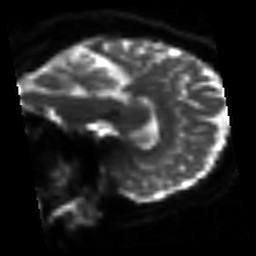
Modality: sbref
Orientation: sagittal
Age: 59
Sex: female
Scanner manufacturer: siemens
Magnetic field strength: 3 T
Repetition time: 3.2 s
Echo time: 0.081 s